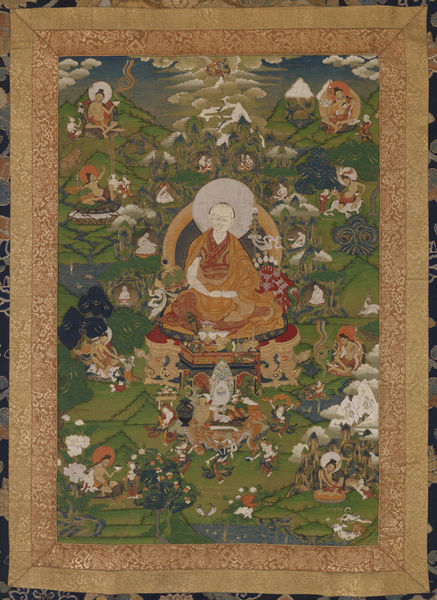
Titel: Seventh Dalai Lama and His Chakrasamvara Initiation
Standort: Amherst (Massachusetts, USA)
Institution: Mead Art Museum, Amherst College
Schlagwörter: baum, blau, gott, himmel, wolken, bäume, fluss, grün, landschaft, menschen, see, orange, rot, teppich, bild, japan, beige, green, tapestry, asien, china, götter, clouds, mittelalter, landscape, mountain, garden, textil, indien, fabric, monk, asian, buddhismus, indisch, heilligenschein, buddha, textilie, landsschaft, asia, fiber arts, wall hanging, budda